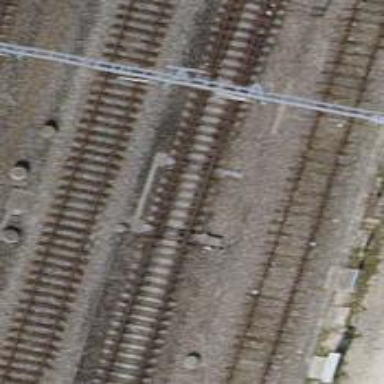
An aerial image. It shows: Railway switch.